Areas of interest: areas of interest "Business Office Building"
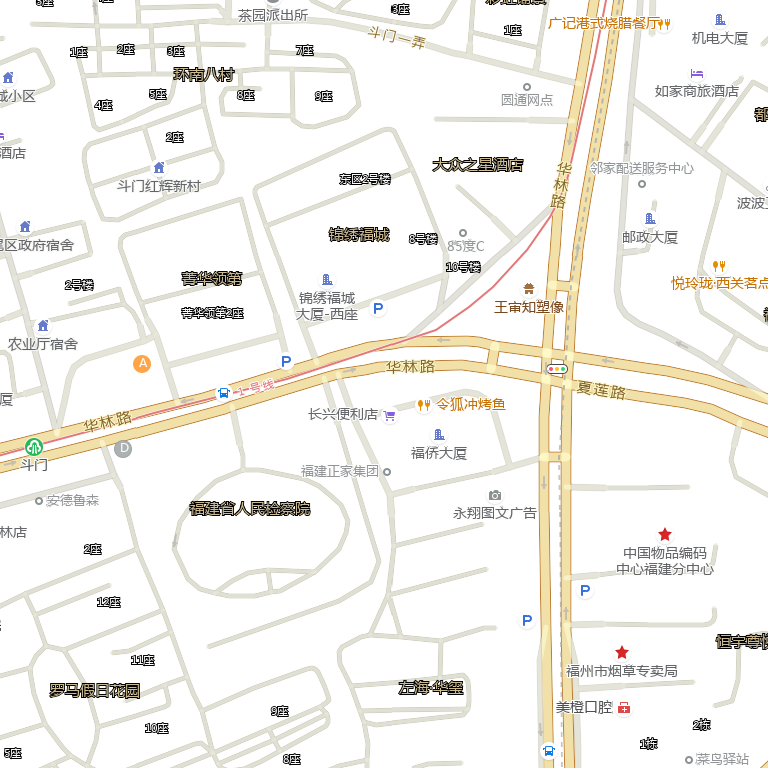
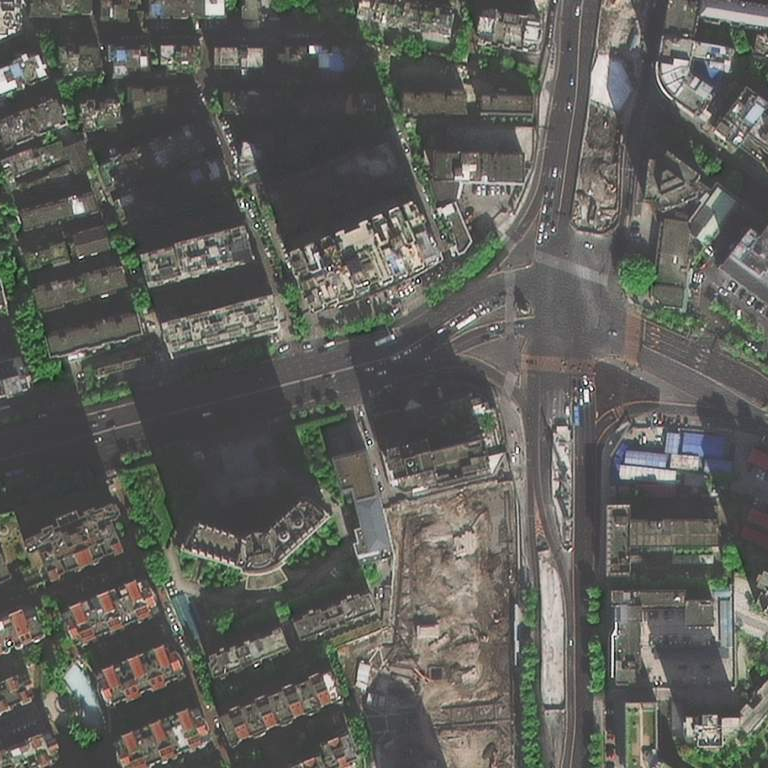